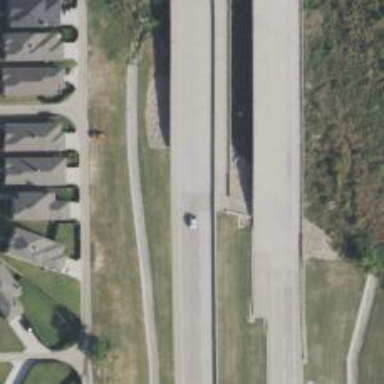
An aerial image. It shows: Bridge over motorway.